Мы стремимся к тому, чтобы космический зонд, запущенный с Земли, покинул Солнечную Систему с помощью одной гравитационной рогатки, которая использует относительное движение и гравитацию одной из планет, вращающихся вокруг Солнца. В астрономических единицах (среднее расстояние между Солнцем и Землей = $1~\text{а. е}$.). При решении задачи сделайте следующие приближения: • Орбиты планет представляют собой круги, лежащие в одной плоскости. • Вблизи планеты достаточно учитывать только гравитацию, обусловленную этой планетой. Введём обозначения: $v_{E}$ — скорость кругового движения Земли, $v_P$- скорость кругового движения планеты $P$, выполняющей роль гравитационной рогатки, $v_0$ — скорость Зонда сразу после прекращения гравитационного взаимодействия с Землёй, $x=\frac{R_P}{R_E}$ — отношение радиусов круговых орбит планеты $P$ и Земли, $v_1$ и $v_2$ - компоненты скорости Зонда, перпендикулярная и параллельная соответственно его радиус-вектору относительно Солнца в момент взаимодействия с планетой $P$.
Выразите $v_P$ через $v_E$ и $x$.
Выразите $v_1$ через $v_0$ и $x$.
Выразите $v_2$ через $v_0$, $v_E$ и $x$. Каковы возможные значения $v_0/v_E$ при фиксированном $x$? Пусть $v_{rel}$ — модуль скорости Зонда относительно планеты $P$ в момент начала гравитационного манёвра
Выразите $v_{rel}$ через через $v_0$, $v_E$ и $x$.
Выразите минимально возможное значение $v_{rel}$, достаточное для того, чтобы Зонд покинул Солнечную систему, через $v_P$.
Для каждого значения $x$ найдите минимально возможное значение $v_0/v_E$, достаточное для того, чтобы Зонд покинул пределы Солнечной системы.
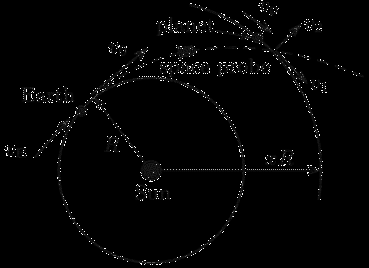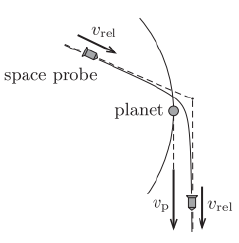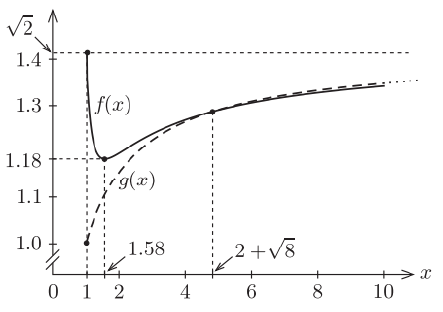
Выразите $v_P$ через $v_E$ и $x$.
Решение: Из закона всемирного тяготения $$v^2=\frac{GM}{r} $$ откуда $$v_p=\frac{v_E}{\sqrt{x}} $$

Выразите $v_1$ через $v_0$ и $x$.
Решение: Из закона сохранения момента импульса $$v_1=\frac{v_0}{x} $$

Выразите $v_2$ через $v_0$, $v_E$ и $x$. Каковы возможные значения $v_0/v_E$ при фиксированном $x$?
Решение: Из закона сохранения энергии $$\frac{v^2_0}{2}-\frac{GM}{R}=\frac{v^2_1}{2}+\frac{v^2_2}{2}-\frac{GM}{xR} $$ или же $$v^2_2=v^2_0\left(1-\frac{1}{x^2}\right)-2v^2_E\left(1-\frac{1}{x}\right)=\left(1-\frac{1}{x}\right)\left(v^2_0\left(1+\frac{1}{x}\right)-2v^2_E\right) $$ Тогда $$\frac{v_0}{v_E}\geq{\sqrt{\frac{2x}{1+x}}} $$

Выразите $v_{rel}$ через через $v_0$, $v_E$ и $x$.
Решение: Для квадрата относительной скрости имеем $$v^2_{rel}=v^2_2+\left(v_1-v_p\right)^2=v^2_0-2v^2_E\left(1-\frac{1}{x}\right)+\frac{v^2_E}{x}-\frac{2v_0v_E}{\sqrt{x^3}}=v^2_0-\frac{2v_0v_E}{\sqrt{x^3}}+v^2_E\left(\frac{3}{x}-2\right) $$

Выразите минимально возможное значение $v_{rel}$, достаточное для того, чтобы Зонд покинул Солнечную систему, через $v_P$.
Решение: Сразу после окончания взаимодействия с планетой $P$ $$v_p+v_{rel}\geq{v_p\sqrt{2}} $$ или же $$v_{rel}\geq{v_p(\sqrt{2}-1)} $$

Для каждого значения $x$ найдите минимально возможное значение $v_0/v_E$, достаточное для того, чтобы Зонд покинул пределы Солнечной системы.
Решение: Комбинируя результаты пунктов $\textbf{A4}$ и $\textbf{A5}$. Обозначим $k=\frac{v_0}{v_E}$ $$v^2_0-\frac{2v_0v_E}{\sqrt{x^3}}+v^2_E\left(\frac{3}{x}-2\right)\geq{\frac{v^2_E(3-2\sqrt{2})}{x}} $$ или же $$k^2-\frac{2k}{\sqrt{x^3}}+2\left(\frac{\sqrt{2}}{x}-1\right)\geq{0} $$ Решая квадратное уравнение и выбирая больший из корней $$k\geq{\frac{1}{\sqrt{x^3}}+\sqrt{\frac{1}{x^3}+2-\frac{2\sqrt{2}}{x}}} $$ Учтём также ограничения, возникающее в пункте $\textbf{A3}$ $$k\geq{\sqrt{\frac{2x}{x+1}}} $$ Графики полученных зависимостей приведены на рисунке  Как видно, при досаточно больших $x$ условие, полученное только из энергетического анализа не всегда является достаточным, поскольку зонд может попросту не достичь орбиты радиуса $xR$. Найдём точку $x_0$, в которой оба условия совпадают $$\frac{1}{\sqrt{x^3_0}}+\sqrt{\frac{1}{x^3_0}+2-\frac{2\sqrt{2}}{x_0}}=\sqrt{\frac{2x_0}{x_0+1}} $$ $$1+2x^3_0-2\sqrt{2}x^2_0=\frac{2x^4_0}{x_0+1}-\frac{2\sqrt{2}x^2_0}{\sqrt{x_0}}+1 $$ После приведения $$x_0-\frac{x^2_0}{x_0+1}=\sqrt{2}-\frac{\sqrt{2}}{\sqrt{x_0+1}} $$ Введём замену переменной $t=x_0+1$, тогда $$t-1-\frac{(t-1)^2}{t}=\sqrt{2}-\frac{\sqrt{2}}{\sqrt{t}} $$ $$\frac{1}{t}-\frac{\sqrt{2}}{\sqrt{t}}+\sqrt{2}-1=0 $$ Решая полученное квадратное уравнения $$\frac{1}{\sqrt{t}}=\frac{\sqrt{2}\pm{\sqrt{6-4\sqrt{2}}}}{2}=\frac{\sqrt{2}\pm{(2-\sqrt{2})}}{2}=1;\sqrt{2}-1 $$ Первый из корней даёт $x_0=0$, что, разумеется, нам не подходит. Тогда $$t=(\sqrt{2}+1)^2=3+2\sqrt{2}=x_0+1 $$ или $$x_0=2+2\sqrt{2} $$ Таким образом, окончательный ответ $$k\geq{\frac{1}{\sqrt{x^3}}+\sqrt{\frac{1}{x^3}+2-\frac{2\sqrt{2}}{x}}} $$ при $x < x_0$ и $$k\geq{\sqrt{\frac{2x}{x+1}}} $$ при $x>x_0$
Темы:
T